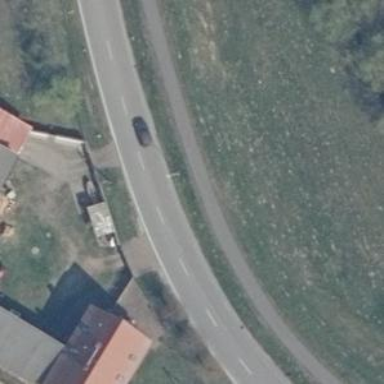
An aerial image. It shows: Secondary road with asphalt surface.